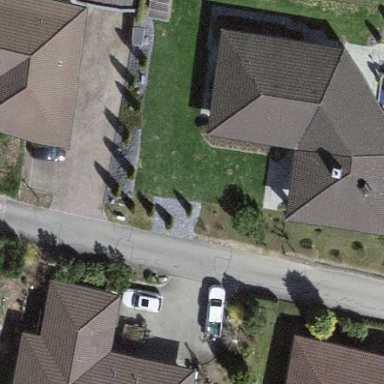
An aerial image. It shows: Simple house.